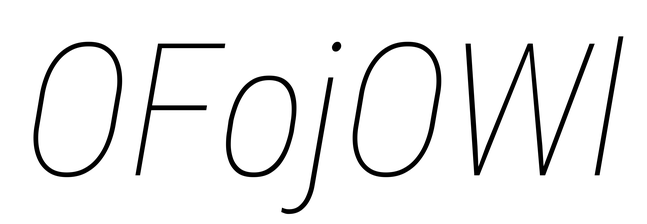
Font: Roboto-Italic_Condensed_Thin_Italic